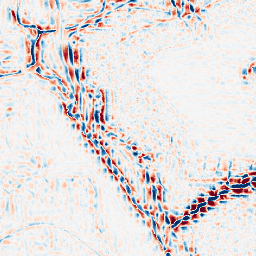
Category: wavelet
Decomposition family: wavelet_reverse_biorthogonal
Decomposition parameters: wavelet: rbio4.4
level: 3
Upsampling method: regularized
Upsampling parameters: scale: 4
lambda_reg: 0.01
Upsampling scale: 4